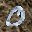
Label: 0